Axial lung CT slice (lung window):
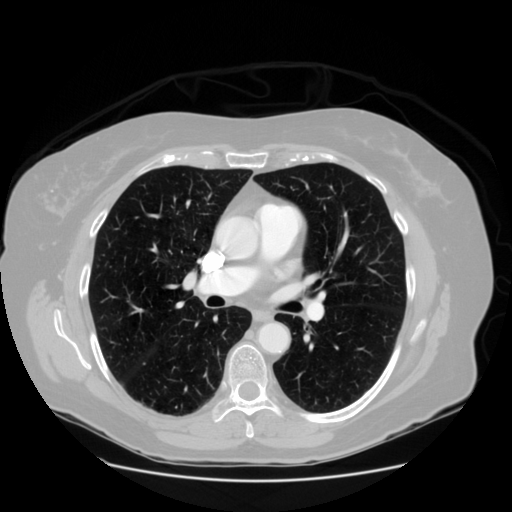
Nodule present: no